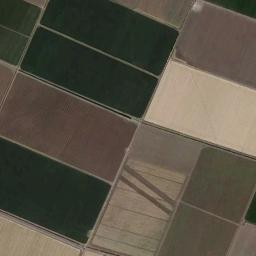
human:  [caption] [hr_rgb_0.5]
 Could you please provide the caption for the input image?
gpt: There are many rectangular farmlands of different colors .

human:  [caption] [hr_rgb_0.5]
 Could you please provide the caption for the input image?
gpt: More than ten neatly arranged dark green, light green, Khaki and brown mixed rectangular farmlands of different sizes .

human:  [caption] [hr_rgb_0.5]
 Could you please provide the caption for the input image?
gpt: Some rectangular farmlands of different colors and sizes are arranged in neat rows .

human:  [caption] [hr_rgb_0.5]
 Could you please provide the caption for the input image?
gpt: There are some deep green and bare rectangular farmland .

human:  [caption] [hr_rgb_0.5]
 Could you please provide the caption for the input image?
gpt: There are several green rectangular farmlands and brown ones .